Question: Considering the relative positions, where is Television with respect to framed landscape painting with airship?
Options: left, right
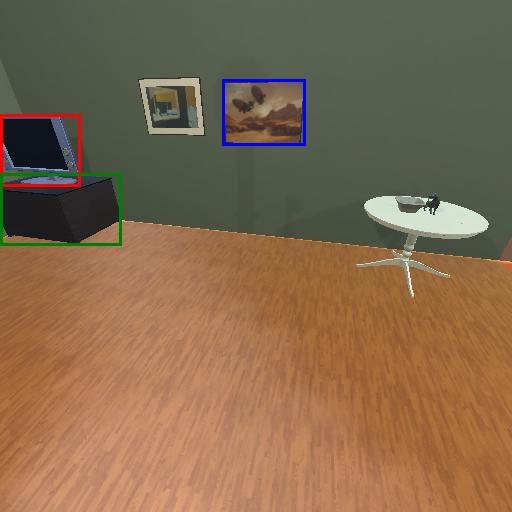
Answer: left